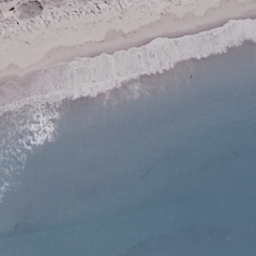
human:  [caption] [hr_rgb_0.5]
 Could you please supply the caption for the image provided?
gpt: This is a beach with blue sea and sand .

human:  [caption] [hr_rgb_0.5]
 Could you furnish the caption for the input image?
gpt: The waves slapping a white sand beach over and over again .

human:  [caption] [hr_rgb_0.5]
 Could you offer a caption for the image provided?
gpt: The waves violently slapping a white sand beach over and over again .

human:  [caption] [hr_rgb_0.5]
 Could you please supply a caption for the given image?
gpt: The waves come over again and again to the sand beach and throw up white foam .

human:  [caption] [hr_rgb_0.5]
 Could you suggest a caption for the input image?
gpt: The waves slapping a white sand beach .